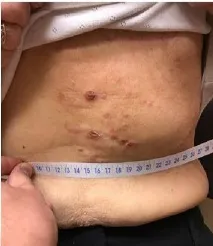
PD-L1 by the Ventana PD-L1 SP263 assay Lesions at baseline.
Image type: medical_photograph (skin_photograph)